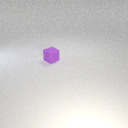
small purple rubber cube